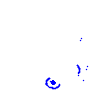
Particle: electron